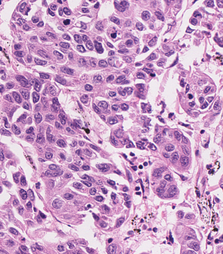
Tumor epithelial tissue: yes
Tumor-associated stroma tissue: no
Normal tissue: no